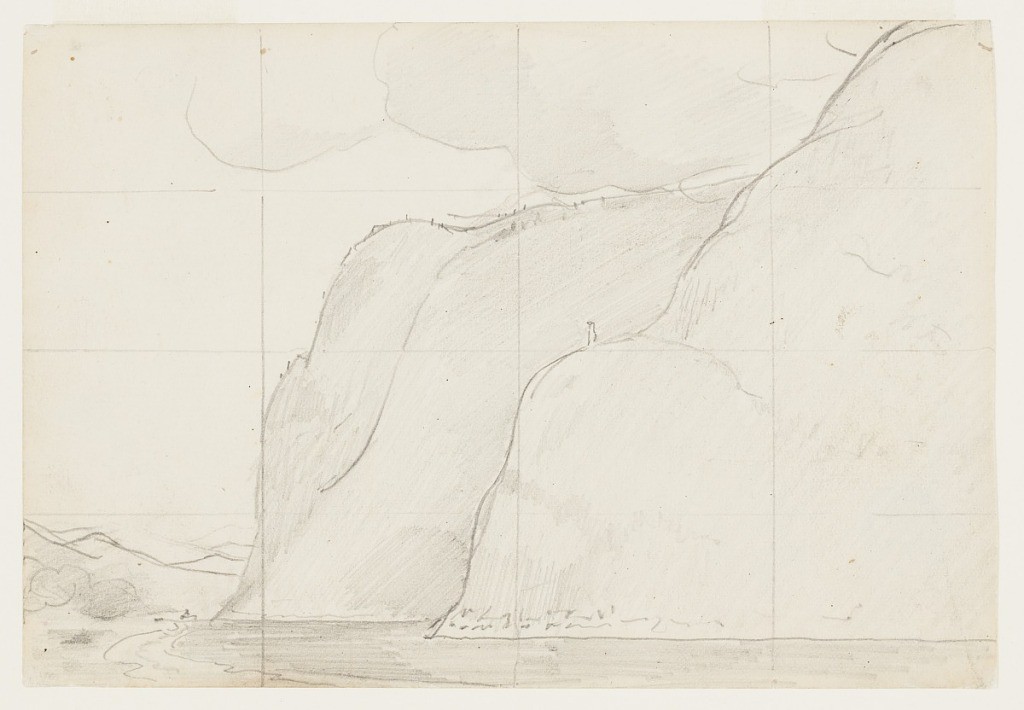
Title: Study for "Cape Trinity, Saguenay River"
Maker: Winslow Homer, American, 1836–1910
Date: ca. 1904
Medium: Graphite on paper
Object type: Drawing
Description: Sketch of a river as it bends around steep cliffs with a faint indication of a boat and mountains in the distance.